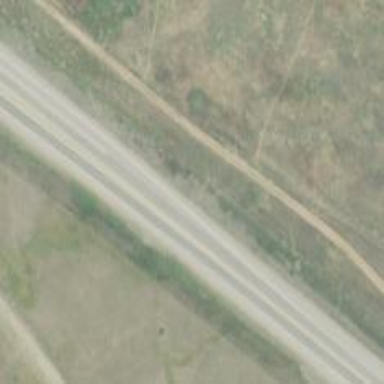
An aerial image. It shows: Primary highway with smooth asphalt surface. The track type is grade 1.